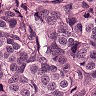
Metastatic tissue present: yes